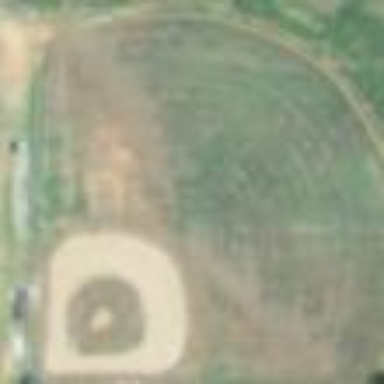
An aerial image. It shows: Baseball pitch for leisure land.